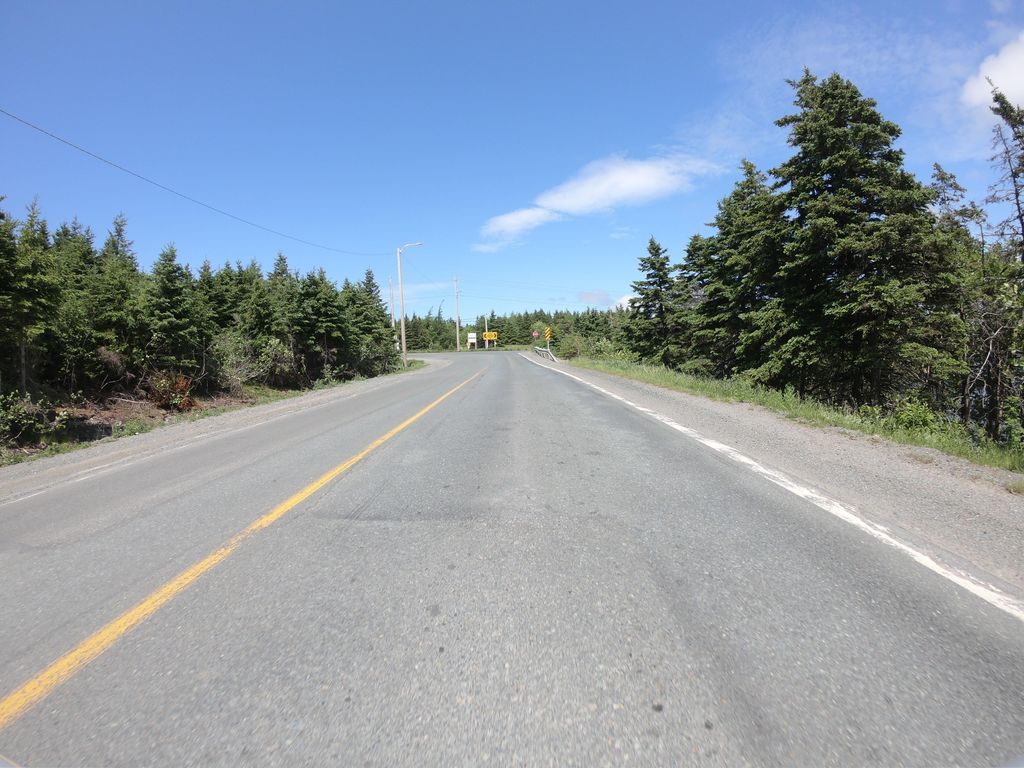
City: st_johns